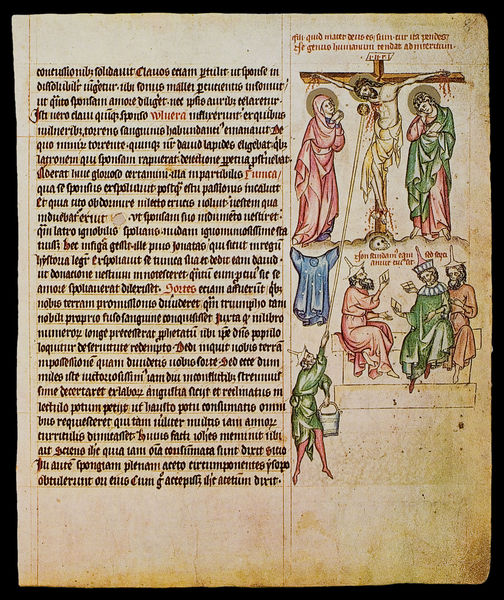
Titel: Passional der Kunigunde von Böhmen
Institution: Prag, Nationalbibliothek
Schlagwörter: blau, gemälde, frauen, grün, menschen, sitzen, hut, kleid, männer, schwarz, zeichnung, rot, rock, hemd, bibel, johannes, bild, gewand, mantel, drei, blatt, farbig, schrift, papier, stab, farbe, figuren, könig, inschrift, blut, buch, zettel, kreuz, seite, illustration, text, buchseite, flecken, heiligenschein, nimbus, christus, jesus, kreuzigung, wundmale, mittelalter, könige, zeilen, eimer, maria, schwamm, handschrift, joseph, dokument, latein, essig, juden, buchmalerei, evangelium, inri, manuskript, schriftgelehrte, essigschwamm, judenhut